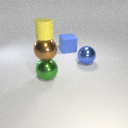
large green metal sphere in front of large blue metal sphere